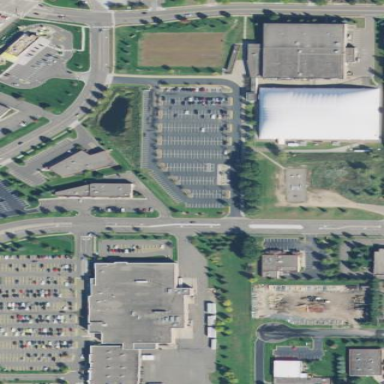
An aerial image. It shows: Parking area with surface parking facilities and park and ride service available.